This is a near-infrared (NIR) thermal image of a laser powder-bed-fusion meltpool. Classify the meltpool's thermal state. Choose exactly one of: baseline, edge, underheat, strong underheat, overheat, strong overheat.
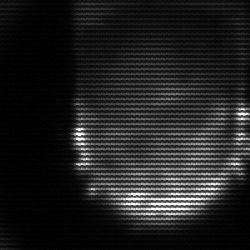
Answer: baseline